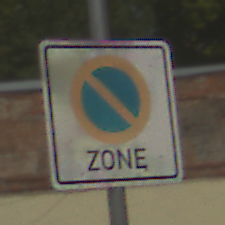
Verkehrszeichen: BeginnEingeschraenktesHalteverbotZone
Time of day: Midday
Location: Outdoor (Suburban)
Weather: PartlyCloudy
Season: NotSpecified
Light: Natural